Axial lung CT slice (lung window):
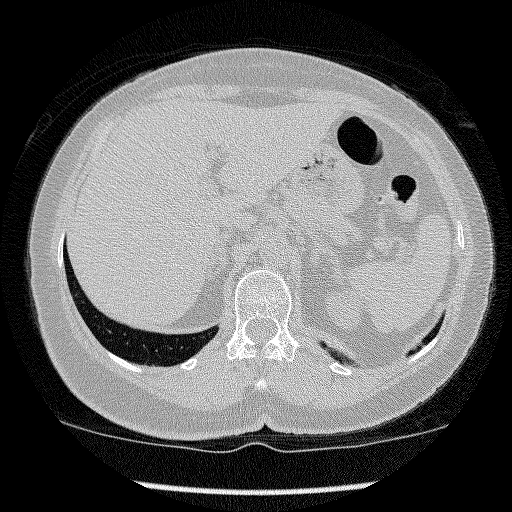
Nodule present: no